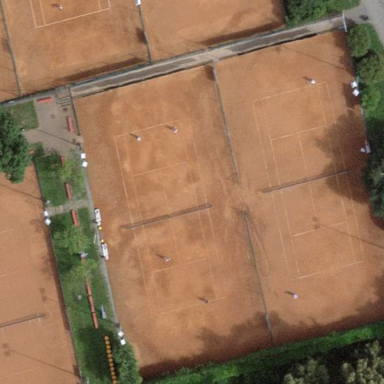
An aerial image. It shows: Tennis court on pitch.